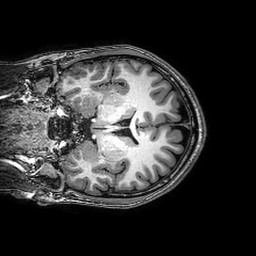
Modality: T1w
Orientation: coronal
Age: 21
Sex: male
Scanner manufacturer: philips
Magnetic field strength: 3 T
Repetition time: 0.008382 s
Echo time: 0.00388 s